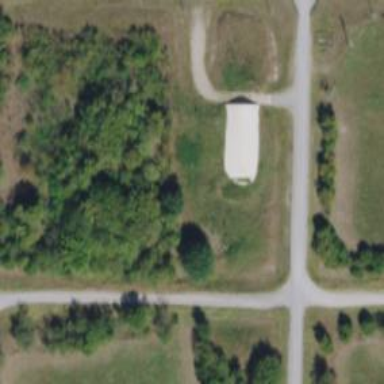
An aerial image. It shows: Military bunker for protection and defense.